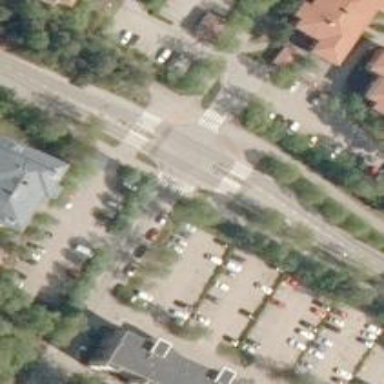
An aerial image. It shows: Uncontrolled crossing with central island on the road.